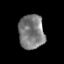
Tissue: prostate
Cell type: T cells
Senescence score: 0.3276
Nuclear area (px): 863
Mean DAPI intensity: 124.928